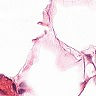
Metastatic tissue present: no